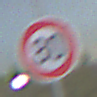
Verkehrszeichen: Geschwindigkeit80
Umgebung: Outdoor, Nature
Tageszeit: Night
Wetter: Clear
Licht: Natural
Jahreszeit: NotSpecified
Kontrast: HighContrast